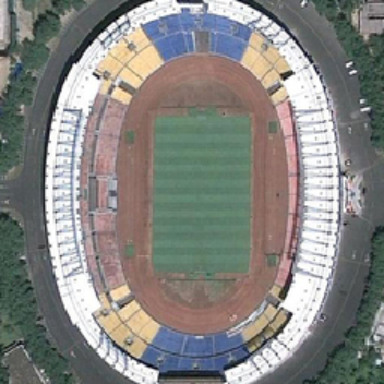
There is a wide road outside the stadium .